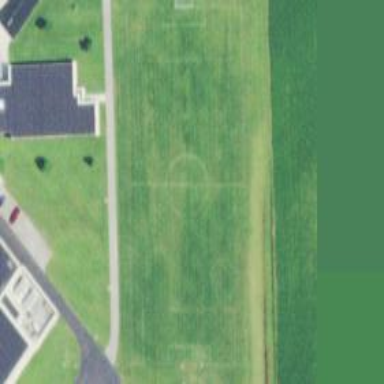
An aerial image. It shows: Grass pitch used for soccer.